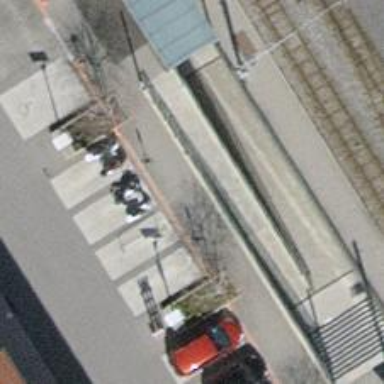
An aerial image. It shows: Car sharing facility.